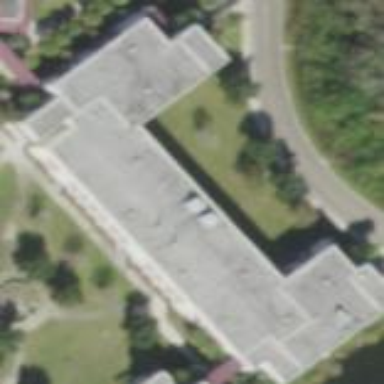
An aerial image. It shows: School building.